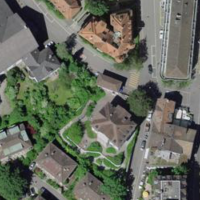
EUNIS habitat code: 54
Species observed at this site:
Pieris rapae